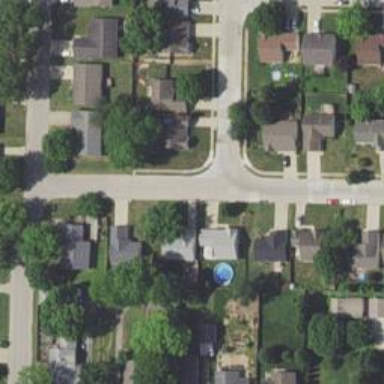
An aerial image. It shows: Residential road with asphalt surface. Sidewalk is present on the left side.